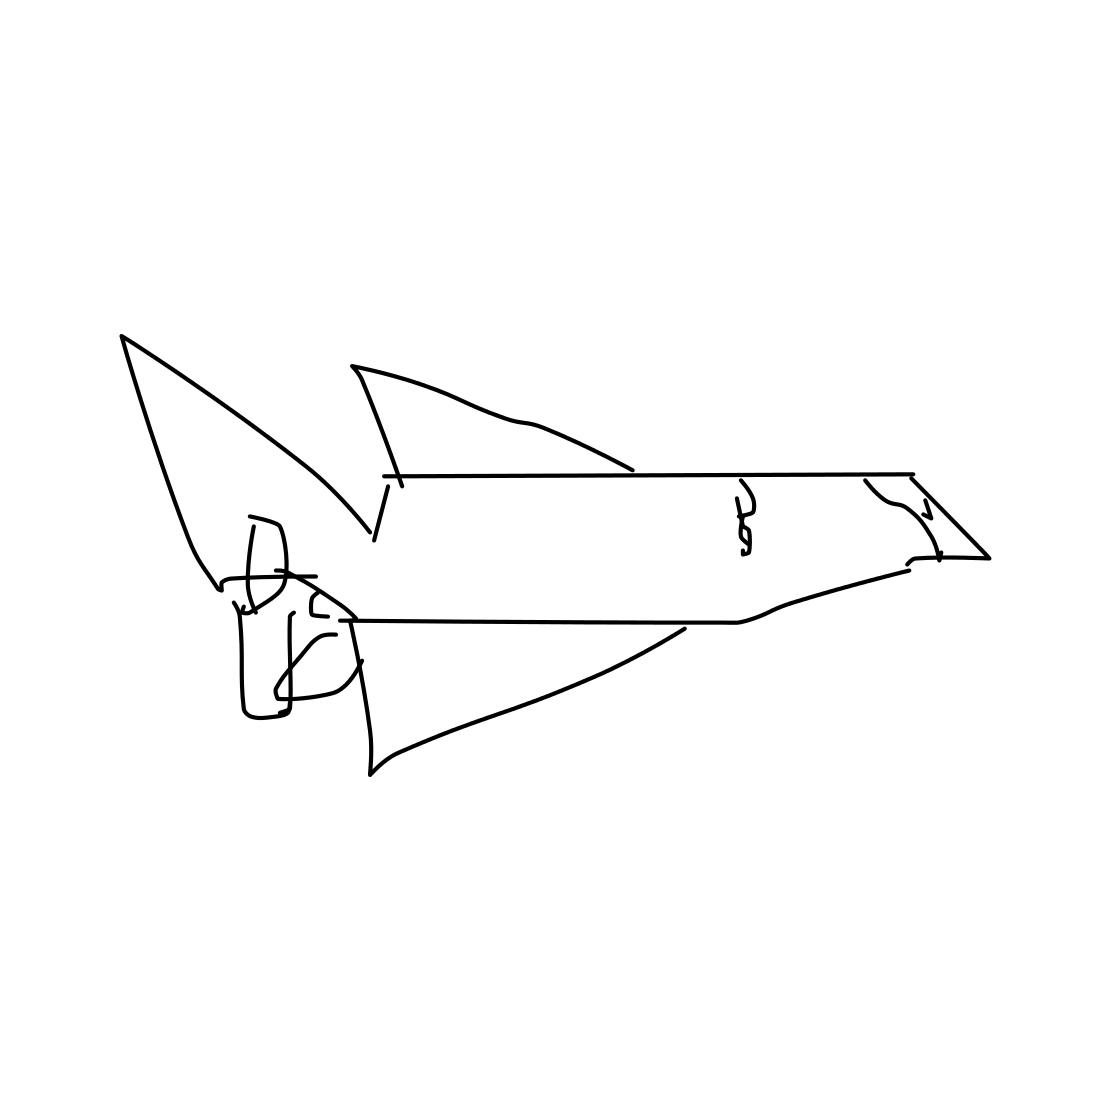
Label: space shuttle